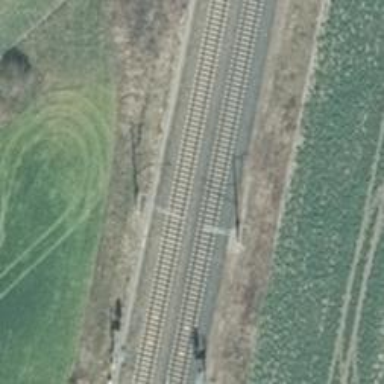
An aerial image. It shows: Milestone along the railway track with catenary mast.